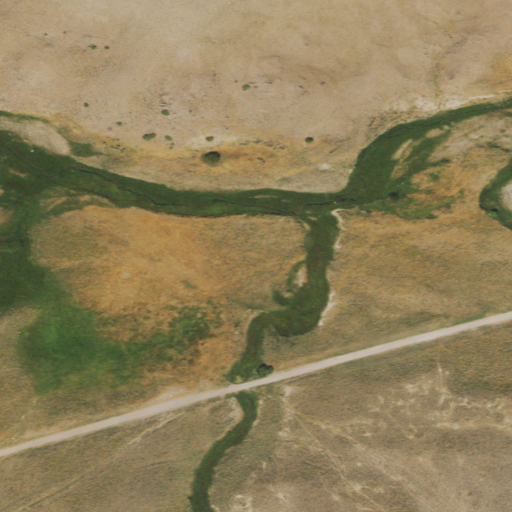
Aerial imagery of valley in Wyoming named Sand Draw containing shrub, herbaceous wetlands, grassland, and woody wetlands